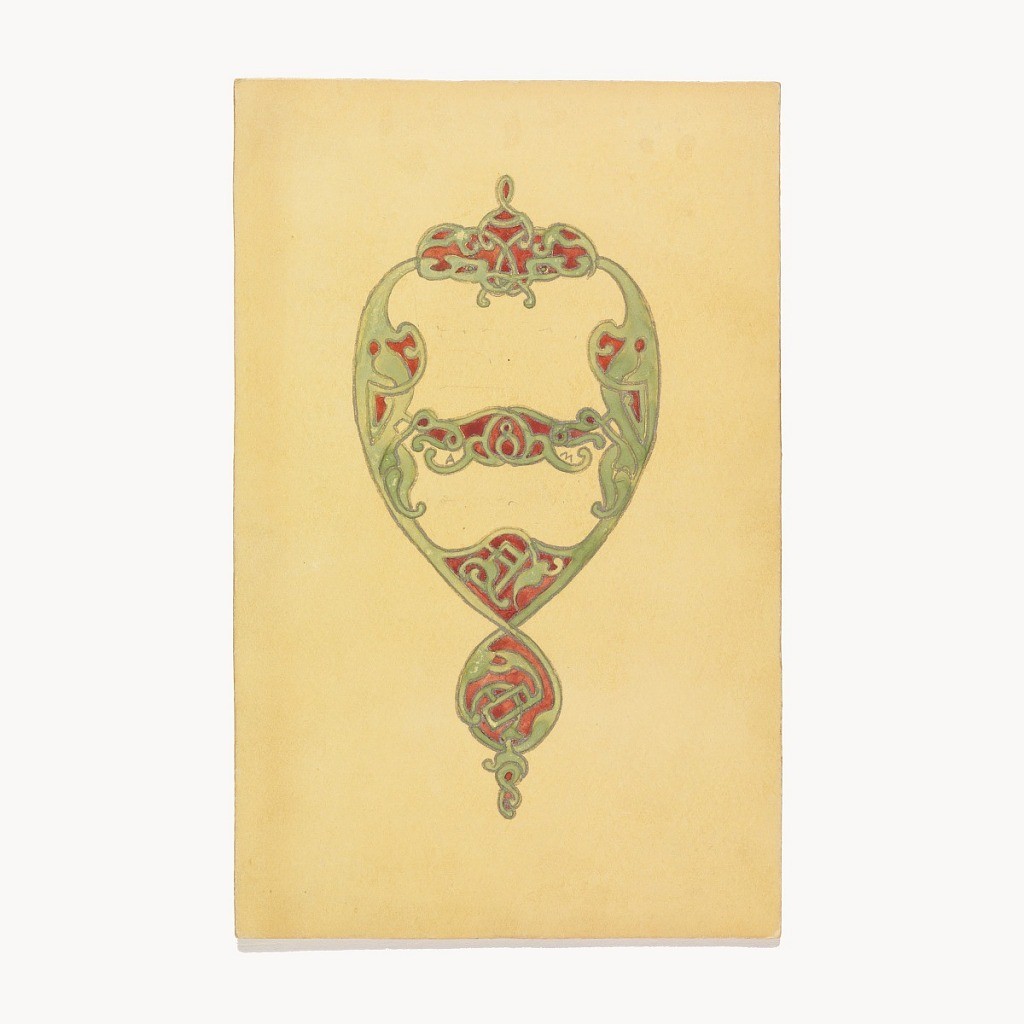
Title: Design for a Book Cover
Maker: Alice Cordelia Morse, American, 1863–1961
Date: ca. 1887–1903
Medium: Brush and gouache on paper
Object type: Drawing
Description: On yellow ground, green knotted design in shape of teardrop with red.